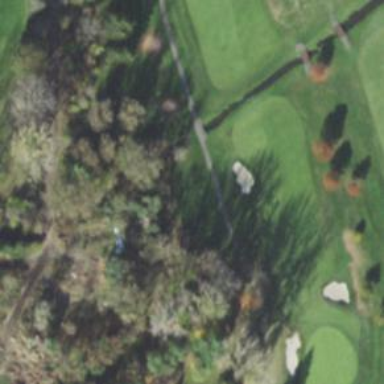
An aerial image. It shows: Path on bridge designed for golf carts.